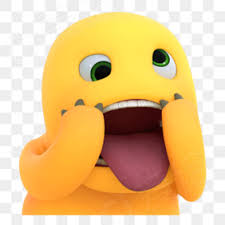
Label: nailong